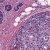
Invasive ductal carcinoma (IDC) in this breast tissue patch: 0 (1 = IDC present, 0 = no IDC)